Field crop: maize
Growth stage: 1
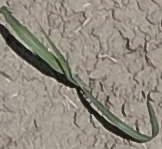
Species: sorghum